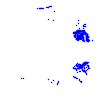
Particle: pion